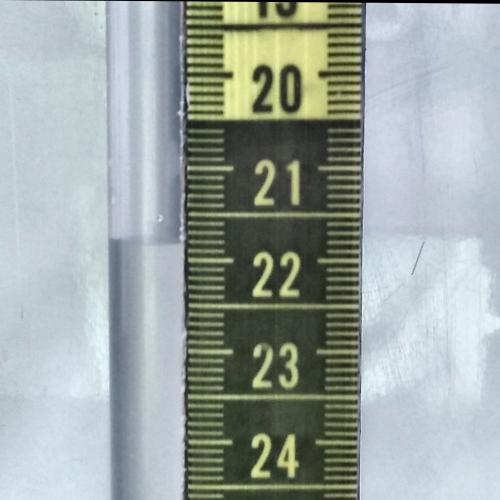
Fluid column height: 21.8 cm